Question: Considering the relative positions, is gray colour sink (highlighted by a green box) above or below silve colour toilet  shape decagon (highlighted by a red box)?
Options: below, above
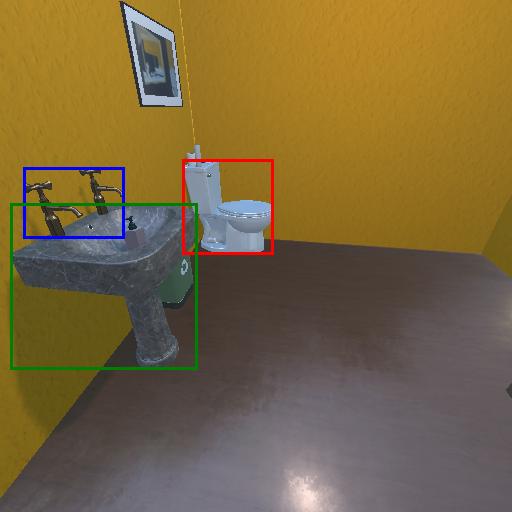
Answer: below